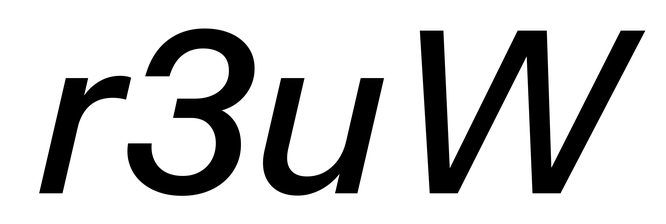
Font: InstrumentSans-Italic_Medium_Italic